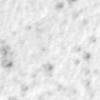
Label: no_change